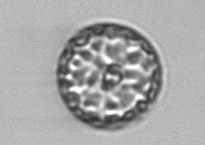
Label: Thalassiosira